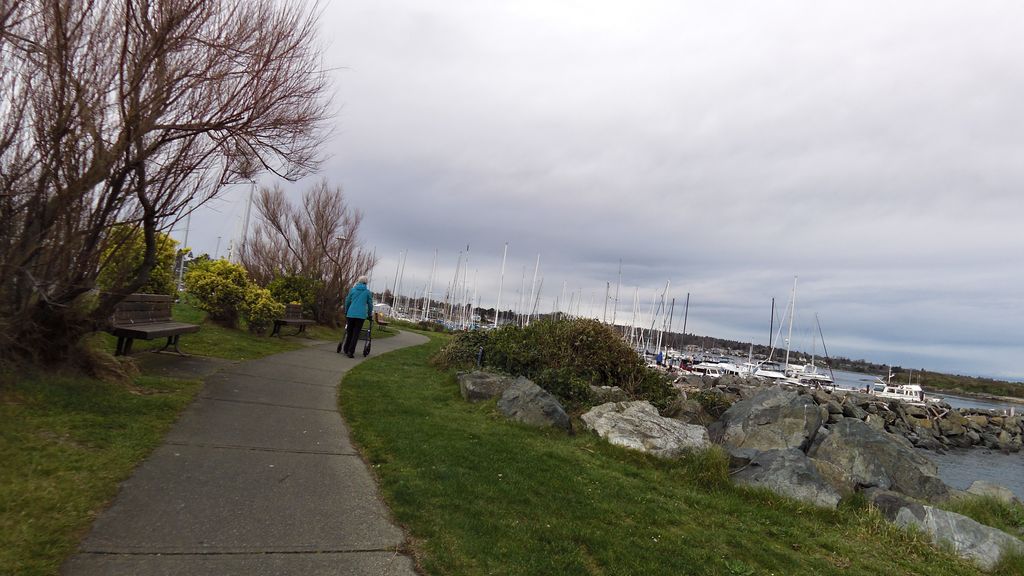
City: victoria